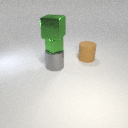
large gray metal cylinder in front of large brown rubber cylinder